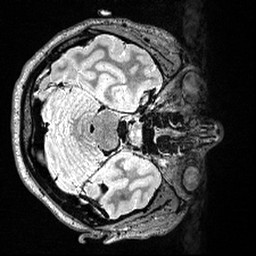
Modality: T2w
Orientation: axial
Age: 28
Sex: female